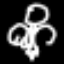
Label: angel